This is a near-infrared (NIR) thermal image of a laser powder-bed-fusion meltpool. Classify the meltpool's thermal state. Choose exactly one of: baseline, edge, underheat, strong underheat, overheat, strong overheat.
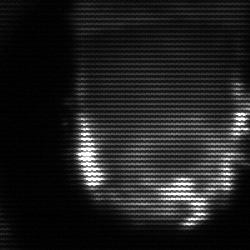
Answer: baseline